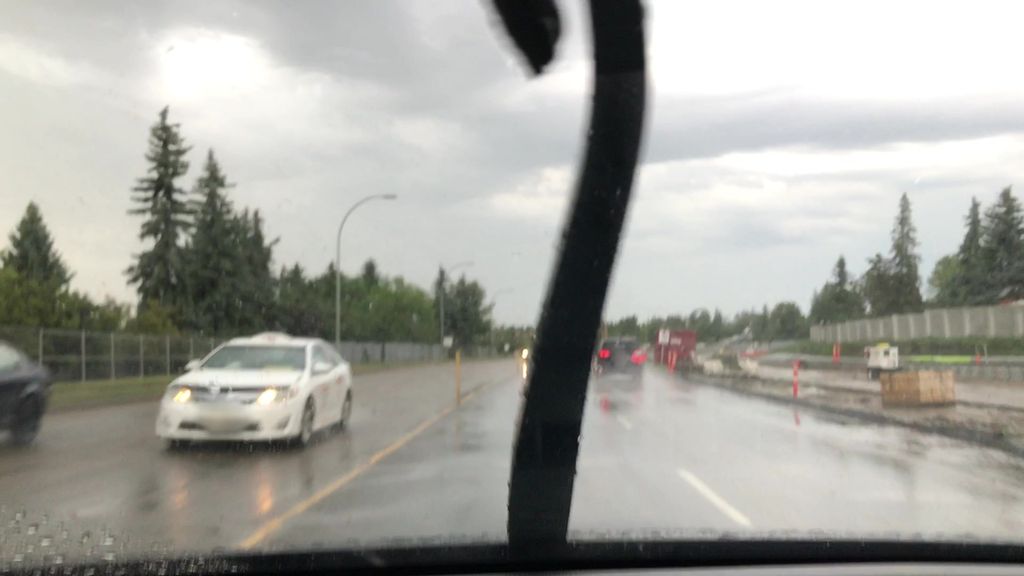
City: edmonton